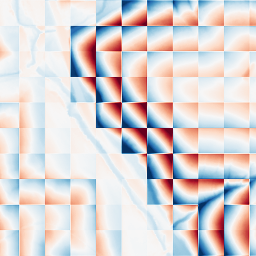
Category: wavelet
Decomposition family: wavelet_dwt
Decomposition parameters: wavelet: haar
level: 5
Upsampling method: bspline
Upsampling parameters: scale: 2
Upsampling scale: 2